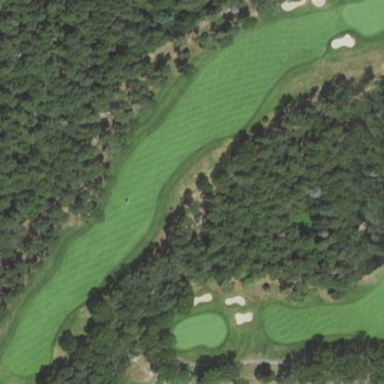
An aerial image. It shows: Scenic golf fairway.